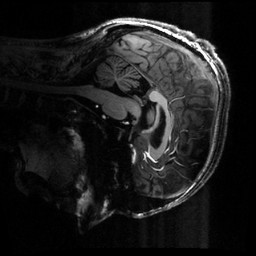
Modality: T1w
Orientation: sagittal
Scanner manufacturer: siemens
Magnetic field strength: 6.98 T
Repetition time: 2.3 s
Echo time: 0.00273 s